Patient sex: M
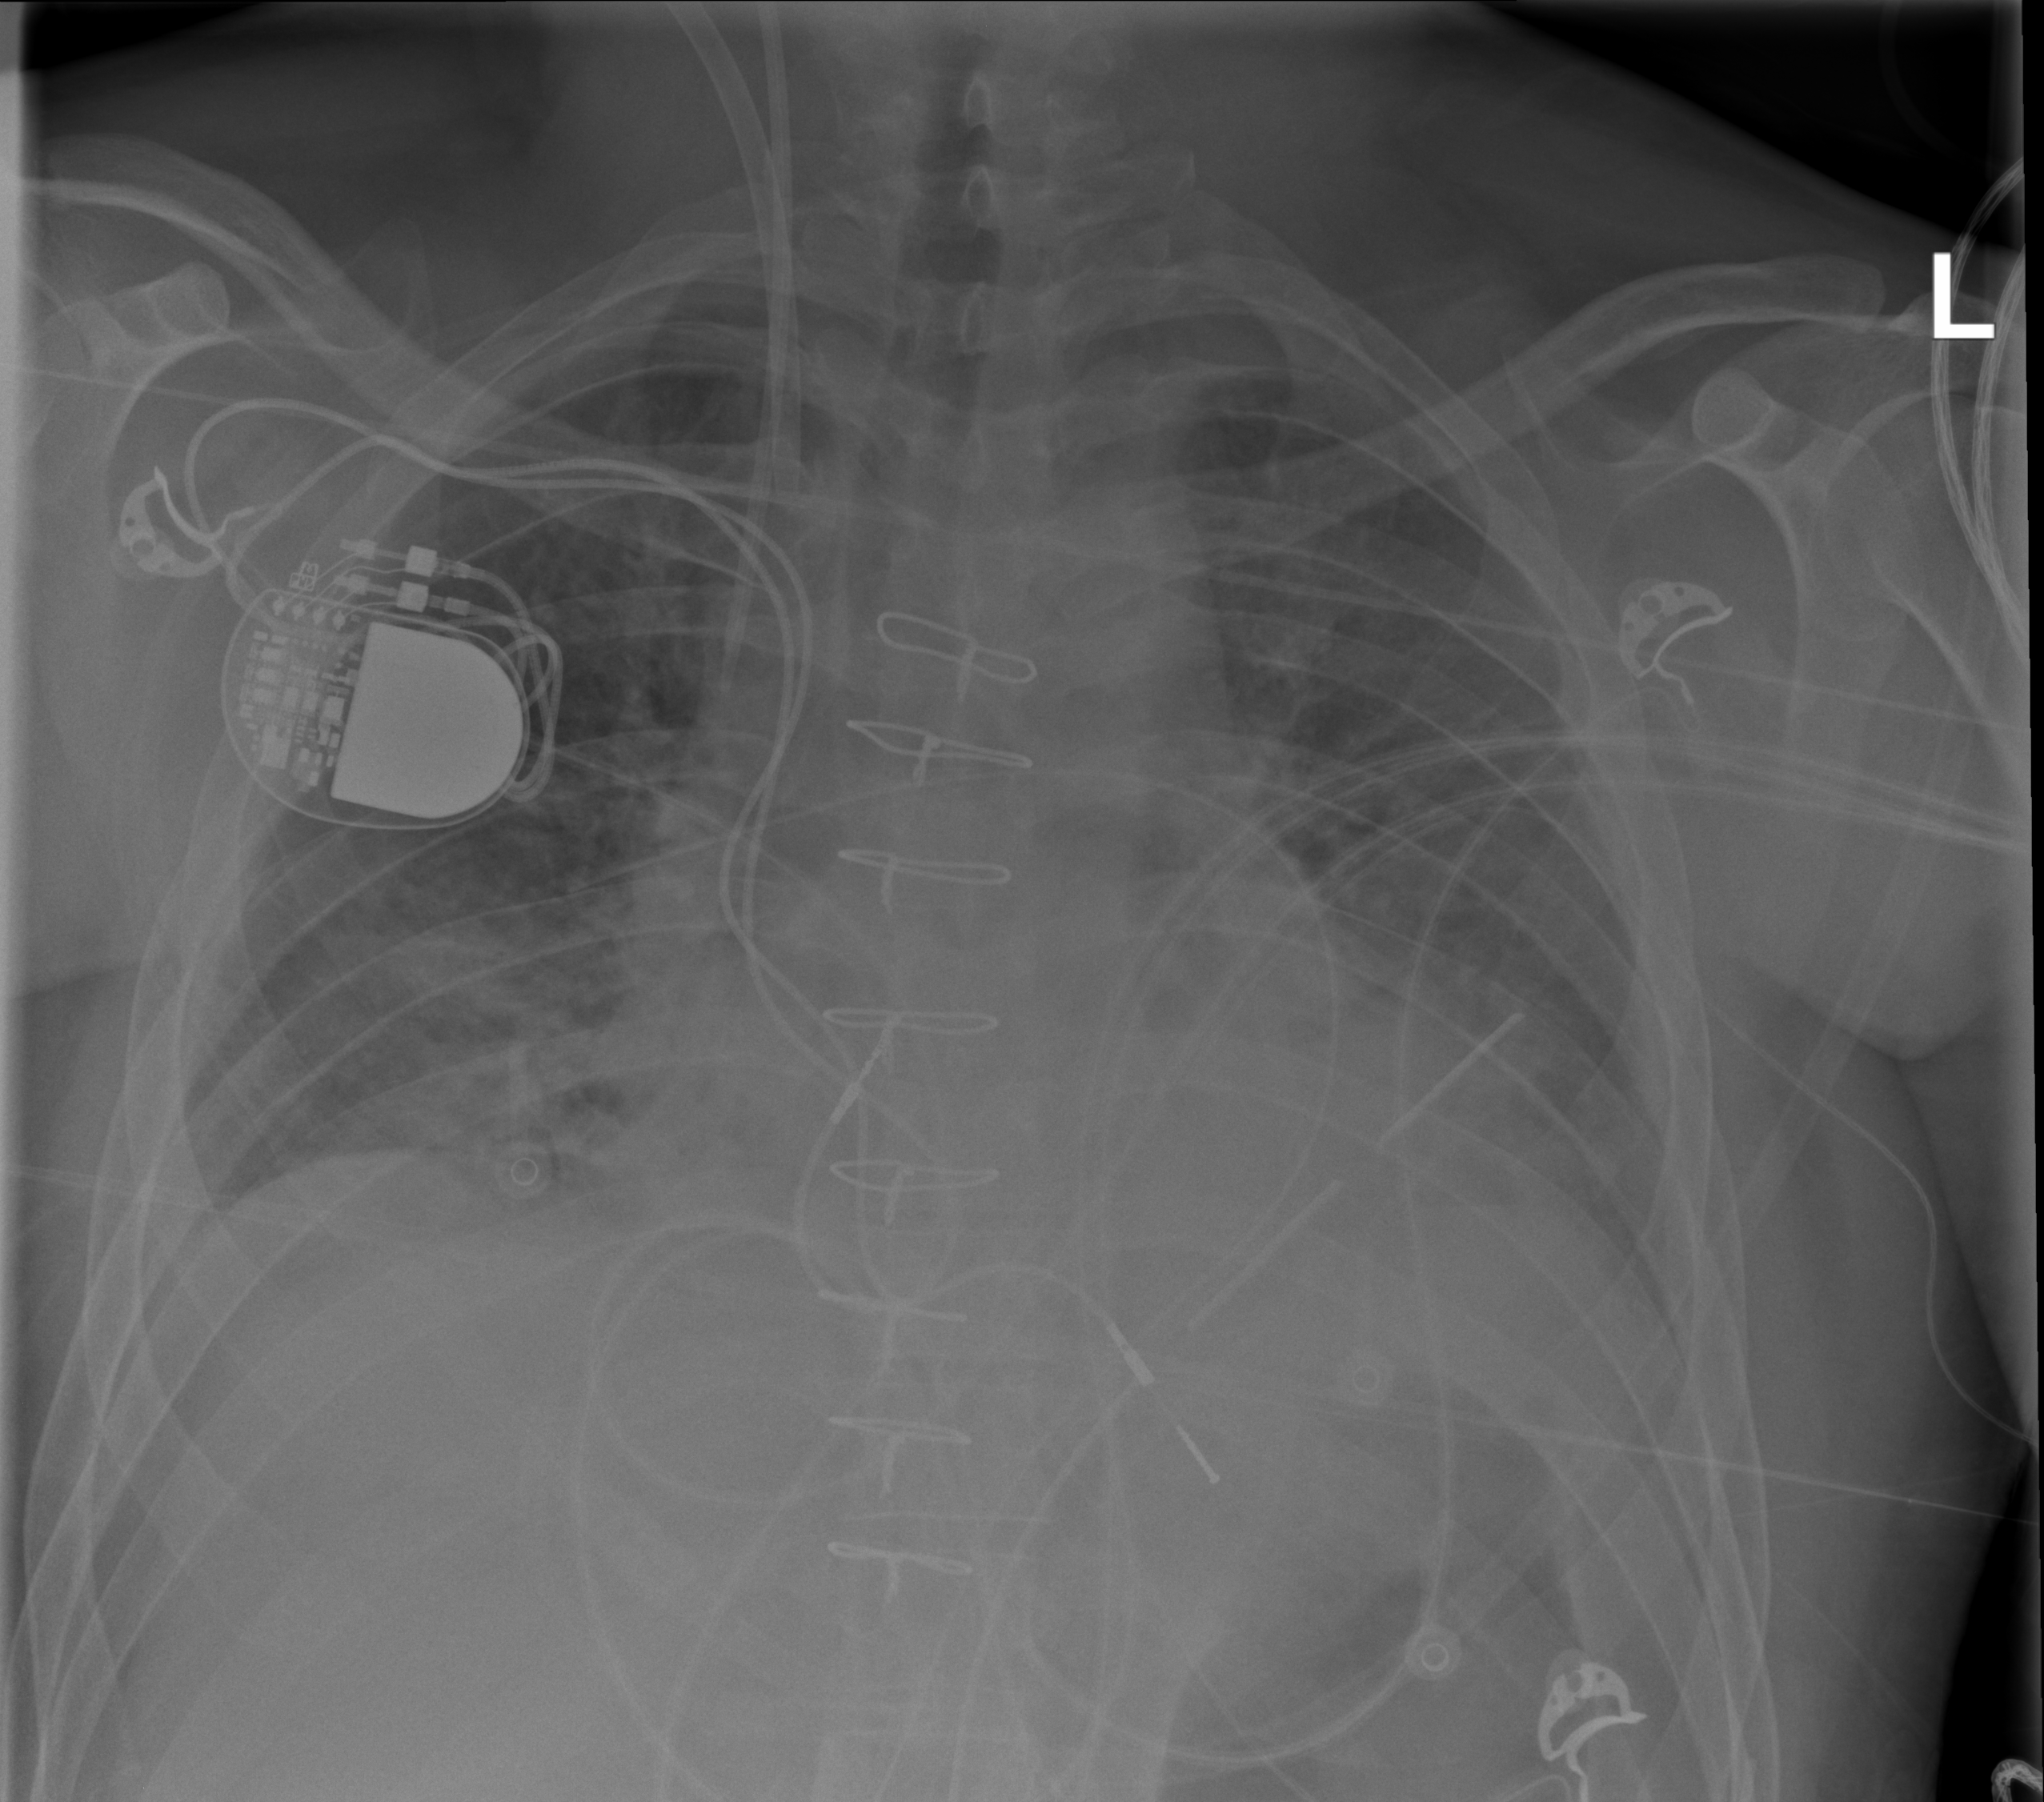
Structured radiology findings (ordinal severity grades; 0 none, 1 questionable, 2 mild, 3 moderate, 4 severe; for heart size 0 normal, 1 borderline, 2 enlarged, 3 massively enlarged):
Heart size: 2
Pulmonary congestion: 2
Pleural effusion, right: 2
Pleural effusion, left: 2
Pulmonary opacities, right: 2
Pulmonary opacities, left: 2
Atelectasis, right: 1
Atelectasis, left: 2